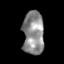
Tissue: skin
Cell type: Epithelial cells
Senescence score: 0.2017
Nuclear area (px): 901
Mean DAPI intensity: 140.716